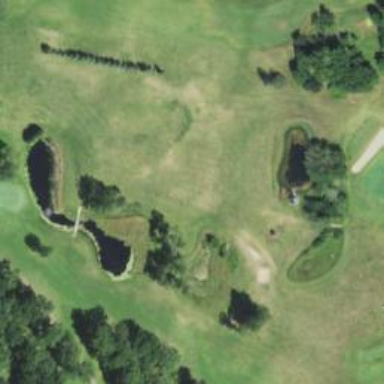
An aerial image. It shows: Scenic view of water hazard on golf course. The natural water feature adds beauty to the landscape.